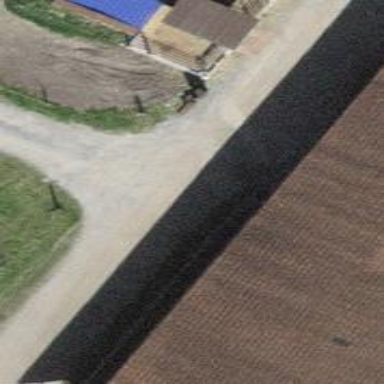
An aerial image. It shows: Well-maintained track road with grade 1 tracktype.